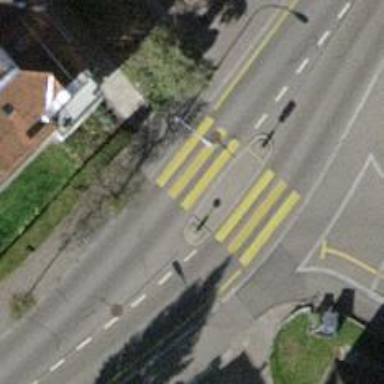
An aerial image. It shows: Kerb barrier.